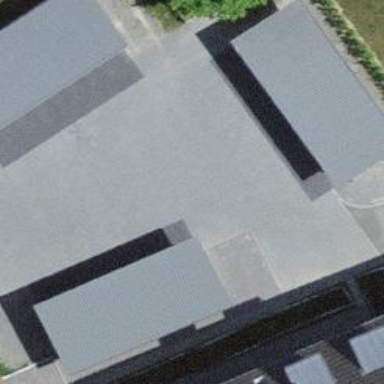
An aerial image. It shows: Group of garages.